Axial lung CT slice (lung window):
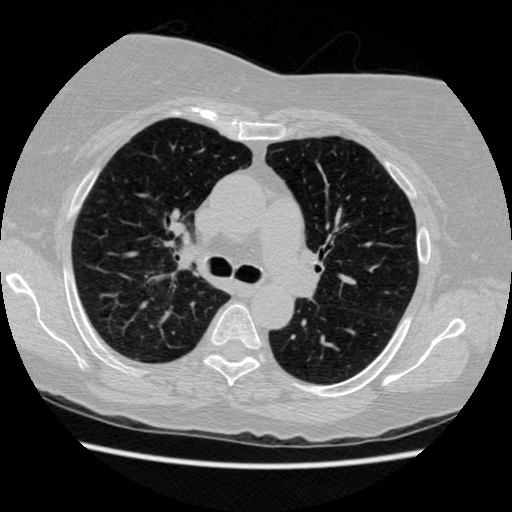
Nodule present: no